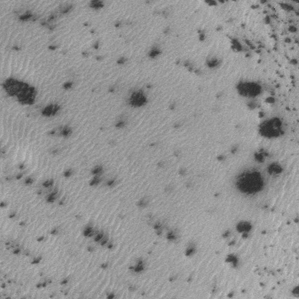
Label: frost